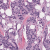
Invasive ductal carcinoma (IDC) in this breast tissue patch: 1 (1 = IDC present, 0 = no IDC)